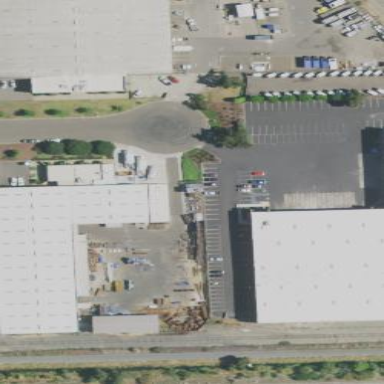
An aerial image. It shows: Building.